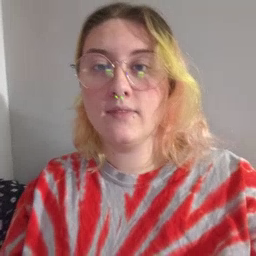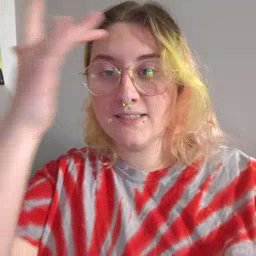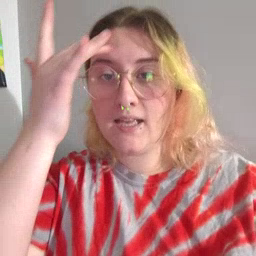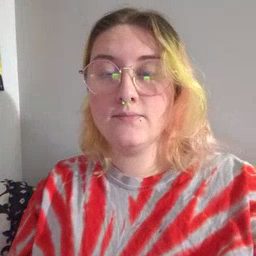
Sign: sick